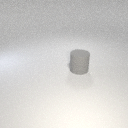
large gray rubber cylinder